Field crop: maize
Growth stage: 1
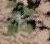
Species: chenopodium